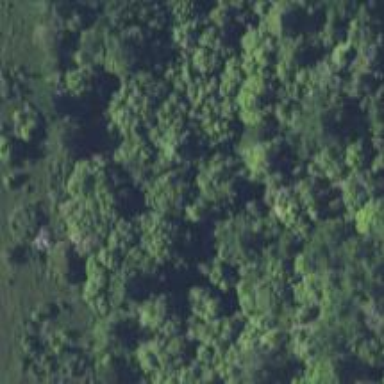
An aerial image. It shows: Forest area.